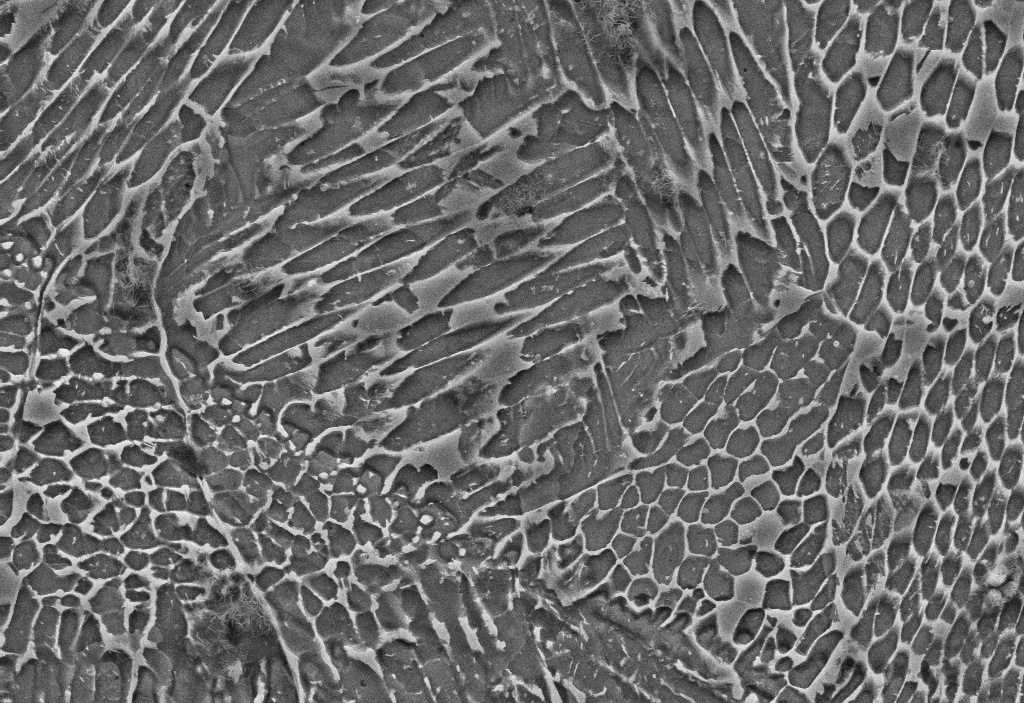
SEM micrograph, magnification: 10000x, scale bar: 1 µm
Phase areas (pixels) — Matrix: 230516; Austenite: 403439; Martensite/Austenite: 85917; Precipitate: 0; Defect: 0; total: 719872